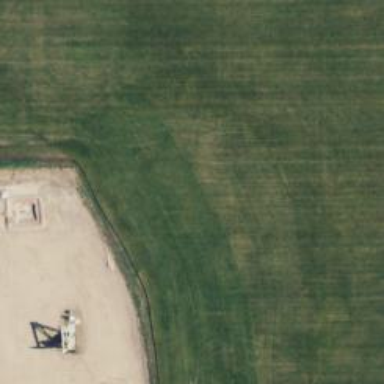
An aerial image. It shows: Storage tank with man-made structure.